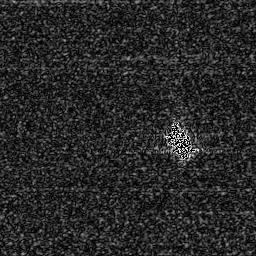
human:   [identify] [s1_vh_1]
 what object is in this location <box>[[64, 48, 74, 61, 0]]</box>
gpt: <ref>1 medium ship at the center</ref>